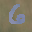
Label: 6